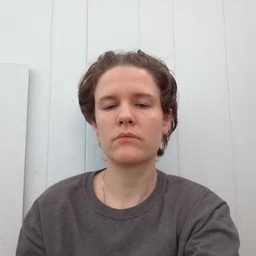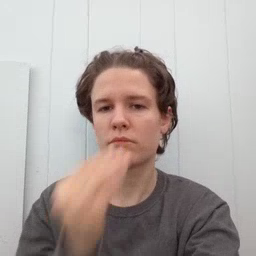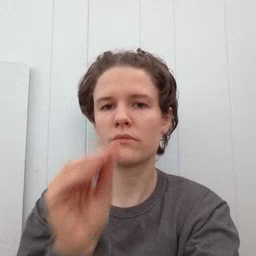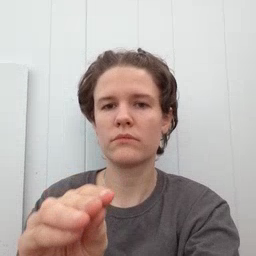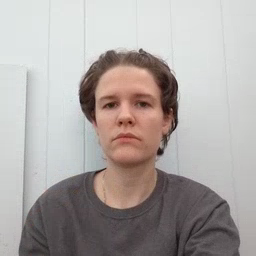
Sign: kiss